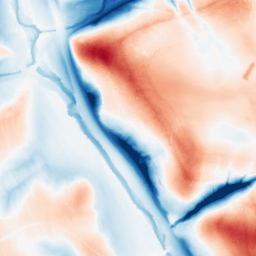
Category: classical
Decomposition family: gaussian
Decomposition parameters: sigma: 20
Upsampling method: sinc_blackman
Upsampling parameters: scale: 2
kernel_size: 16
Upsampling scale: 2